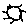
Label: sun